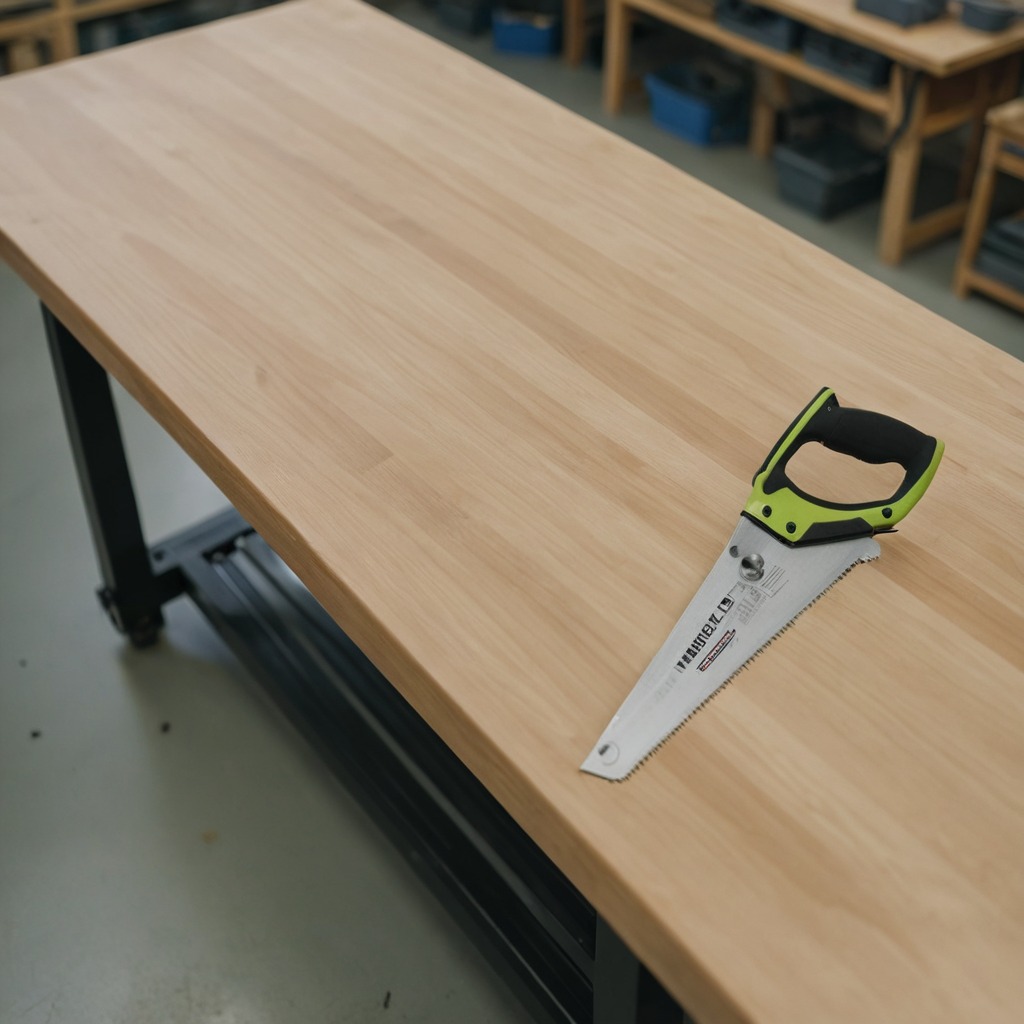
A metal saw is lying on the workbench inside a coastal fishing gear workshop.